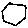
Label: hexagon